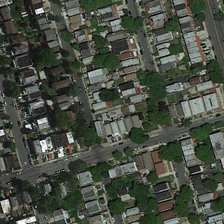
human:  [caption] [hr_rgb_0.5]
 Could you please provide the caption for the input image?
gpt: this residential area is devided into neat rectangular blocks decorated with trees .

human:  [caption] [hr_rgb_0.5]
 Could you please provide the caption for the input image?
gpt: several trees interspersed in the residential which has some red and ultramarine flats .

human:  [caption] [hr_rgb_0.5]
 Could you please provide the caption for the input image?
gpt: we can see apartment buildings standing close to others near them .

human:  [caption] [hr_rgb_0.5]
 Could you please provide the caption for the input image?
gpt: we can see apartment buildings standing close to others near them .

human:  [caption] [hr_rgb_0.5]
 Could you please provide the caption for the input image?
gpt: many buildings and green trees are in a dense residential area .